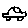
Label: car